Field crop: maize
Growth stage: 2
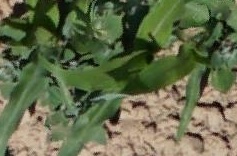
Species: maize